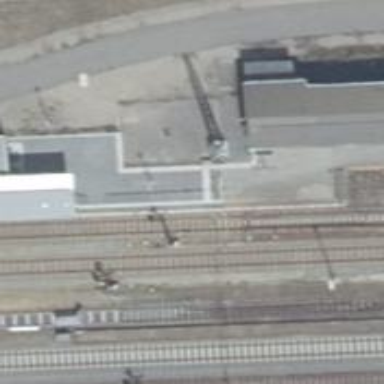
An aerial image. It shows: Railway signal.